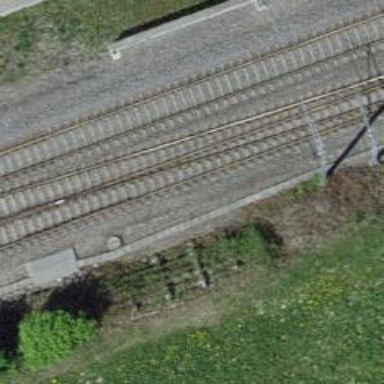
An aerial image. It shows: Railway track with contact lines for electrification.